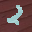
Label: 2